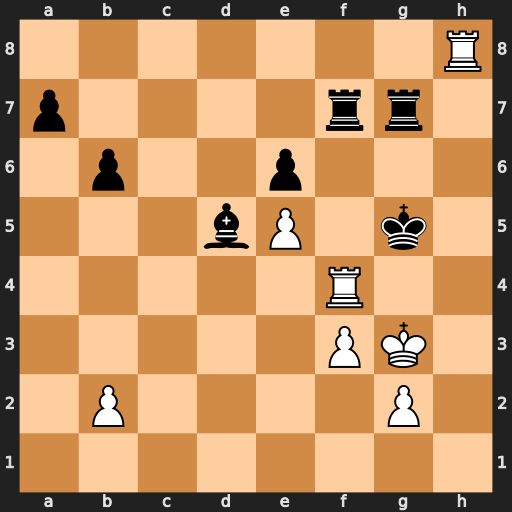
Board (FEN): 7R/p4rr1/1p2p3/3bP1k1/5R2/5PK1/1P4P1/8
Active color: w
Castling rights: -
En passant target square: -
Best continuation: Rg4+ Kf5 Rh5+ Rg5 Rgxg5#